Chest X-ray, AP view. Patient: 28 years old, sex F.
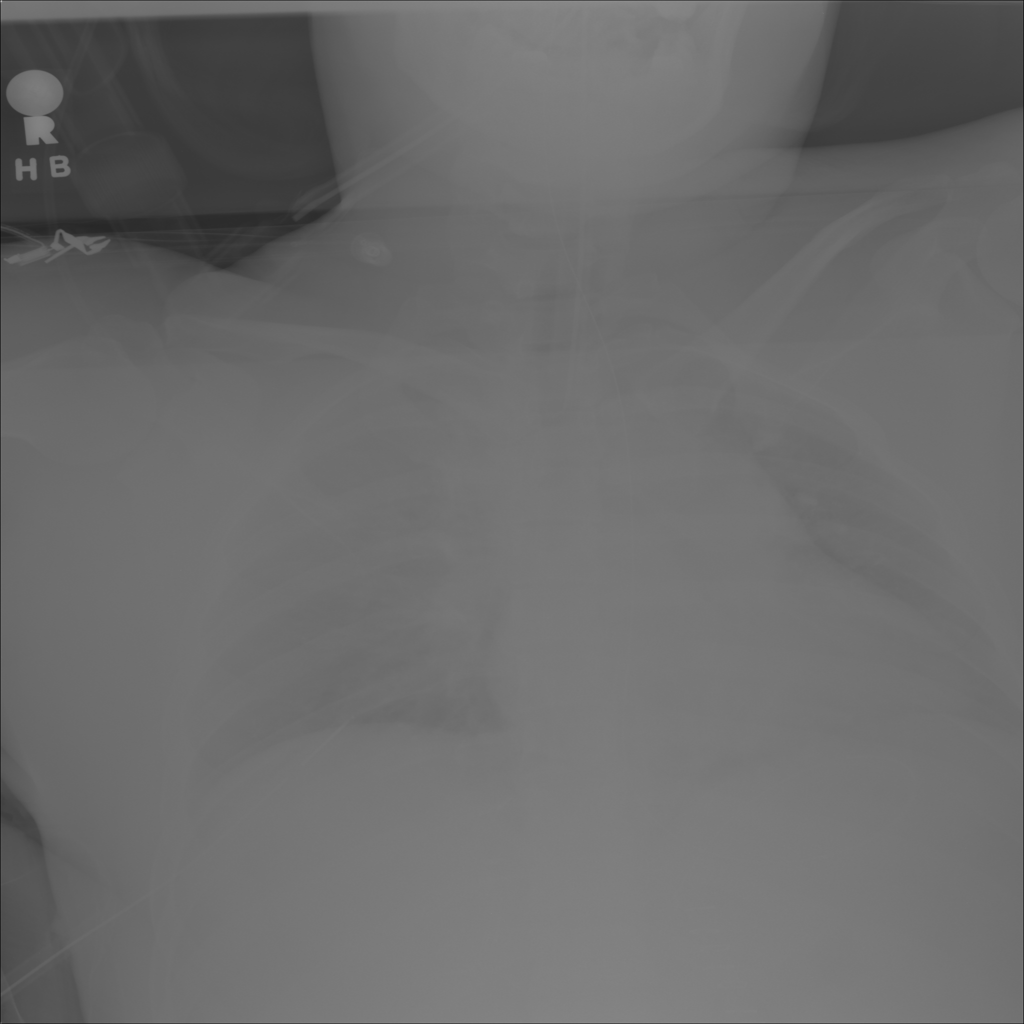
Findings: No Finding